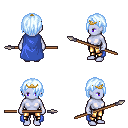
a pixel art fantasy rpg character, female body template, dark elf, purple skin, blue cape, gold greaves, white cyan bangs hairstyle, gold tiara, spear, four views (front, back, left, right), 2x2 character sprite sheet, small pixel art, hard edges, no anti-aliasing